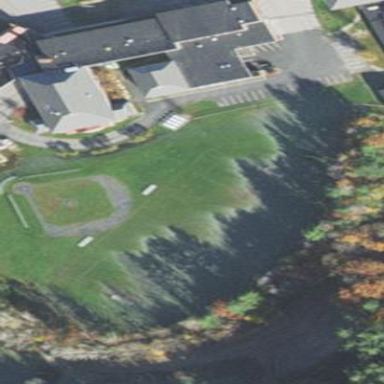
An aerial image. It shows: Baseball pitch for leisure land activities.